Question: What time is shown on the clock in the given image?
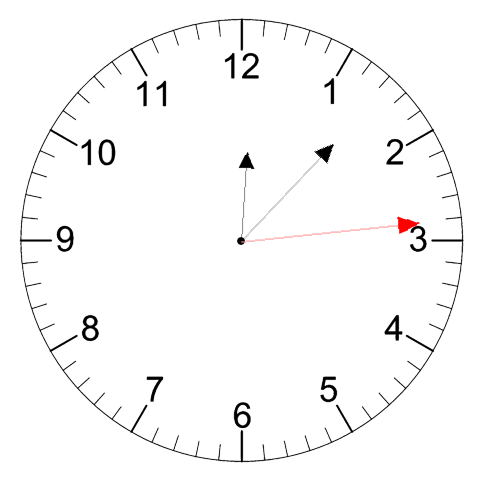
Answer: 12:07:14